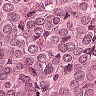
Metastatic tissue present: yes